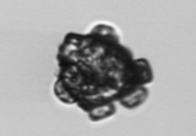
Label: Delphineis